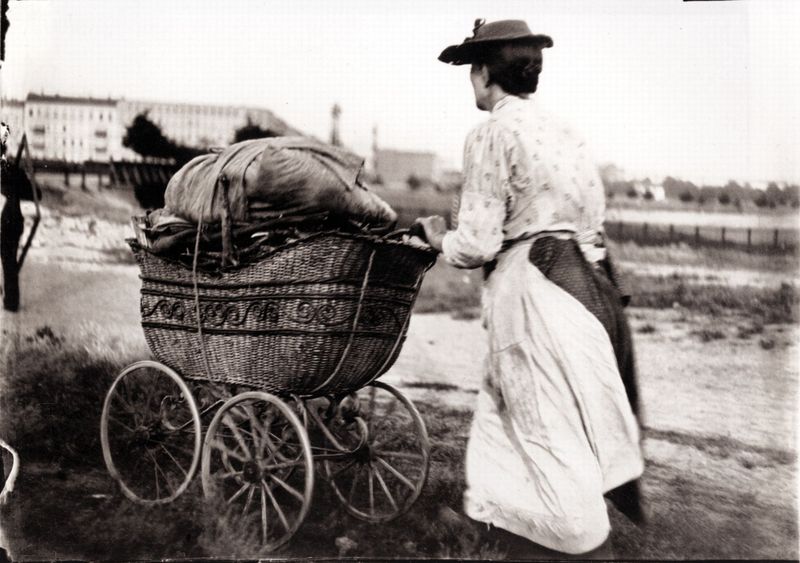
Titel: Frau mit holzbeladenem Kinderwagen
Künstler: Heinrich Zille
Schlagwörter: baum, dunkel, himmel, schatten, wasser, weiß, wolken, bäume, fluss, landschaft, stadt, ufer, bewegung, fenster, frau, grau, hell, holz, hut, hüte, jahrhundertwende, kleid, licht, rücken, schwarz, strasse, gebäude, gras, haus, rasen, weg, wiese, wolke, zaun, muster, rock, alt, hemd, mütze, arm, bluse, kleidung, knoten, bach, feld, horizont, häuser, natur, gehen, boden, haare, schnur, decke, kreis, rund, räder, sack, turm, schürze, dutt, bäuerin, bündel, gepäck, laufen, transport, ausflug, karre, rad, wagen, krieg, draussen, verzierung, korb, flucht, foto, fotografie, photographie, berlin, geflecht, seil, schwarz weiss, kreise, schlamm, bast, photo, verschwommen, geflochten, elend, umzug, himel, bepackt, armut, kinderwagen, fotographie, schieben, bau, ziel, decken, scharf, geäbude, unschärfe, waren, 1900, armann, amut, ghen, kinerwagen, schwarz#muster